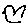
Label: bird